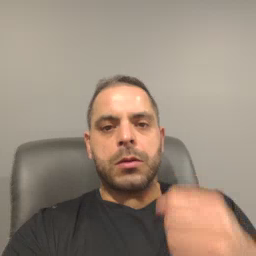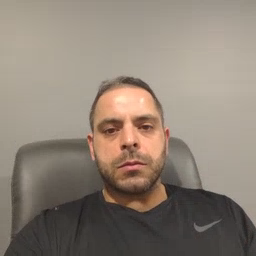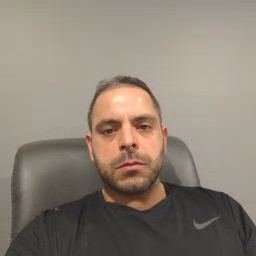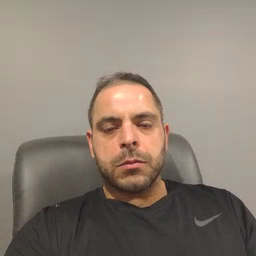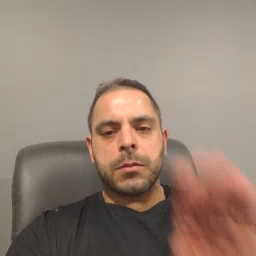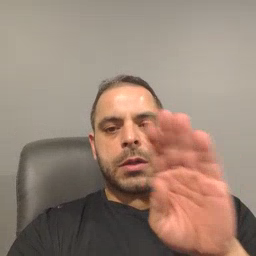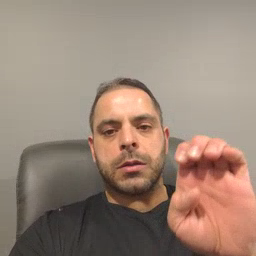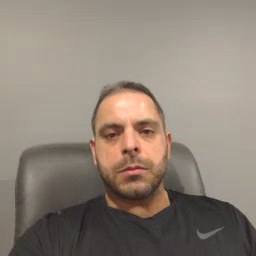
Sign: bee